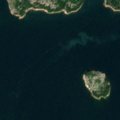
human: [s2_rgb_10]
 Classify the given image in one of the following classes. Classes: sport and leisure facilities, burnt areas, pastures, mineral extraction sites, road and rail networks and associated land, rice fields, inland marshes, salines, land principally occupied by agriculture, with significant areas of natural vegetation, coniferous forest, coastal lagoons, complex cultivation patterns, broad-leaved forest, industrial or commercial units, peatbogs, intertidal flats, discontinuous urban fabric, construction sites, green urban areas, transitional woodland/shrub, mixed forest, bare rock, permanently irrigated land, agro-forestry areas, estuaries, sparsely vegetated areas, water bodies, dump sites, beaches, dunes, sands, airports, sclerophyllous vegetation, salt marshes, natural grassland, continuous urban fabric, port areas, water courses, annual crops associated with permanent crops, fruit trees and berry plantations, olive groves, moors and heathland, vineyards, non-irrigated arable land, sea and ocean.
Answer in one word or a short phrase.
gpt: mixed forest, sea and ocean